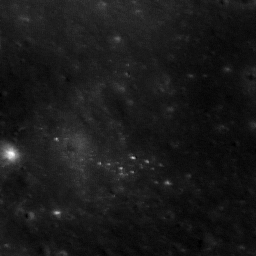
Host type: background_regolith
Lunar coordinates: latitude nan, longitude nan